Question: I have a simple table.

I am trying to fire following select query on this table.
'''
select *
from booking
where bookingdate like '%11%'
'''
In output I expect both the records to be displayed. However, to my surprise only top record from the table is displayed.
This behaviour is quite strange. Is it that 'like' keyword doesn't operate properly on 'DateTime' type of column?
However if I try this (converting 'DateTime' to 'Varchar')
'''
select *
from booking
where convert(varchar(50), BookingDate, 120) like '%11%'
'''
It works!!
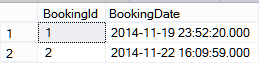
Answer: > There's no direct support for LIKE operator against 'DATETIME'
variables
You can Convert it Into varchar as You suggested
'''
select * from booking
where convert(varchar(50), BookingDate, 120) like '%11%'
'''
Here If You want to check with Month then use 'DatePart'
'''
select * from booking
where DATEPART(M,BookingDate)=11
'''
OR
You can Use datepart,datename,etc in built functions to retrieve as what you needs
<URL>